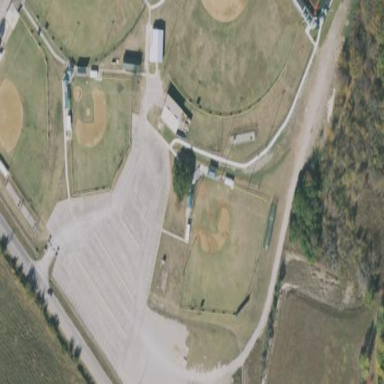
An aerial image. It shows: Baseball/softball pitch for leisure sports.